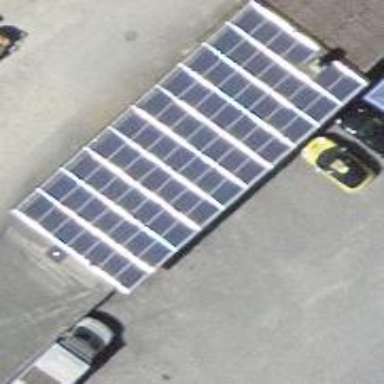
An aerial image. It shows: Solar photovoltaic panel generator on roof.